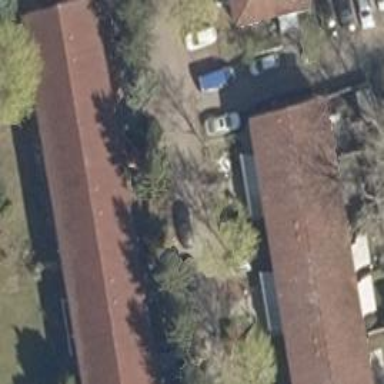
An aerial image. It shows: Gabled roof apartments building.